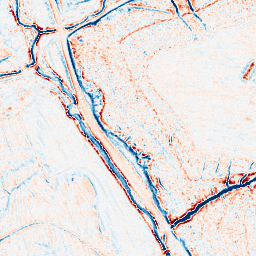
Category: edge_preserving
Decomposition family: anisotropic_diffusion
Decomposition parameters: iterations: 10
kappa: 50
gamma: 0.15
Upsampling method: sinc_hamming
Upsampling parameters: scale: 2
kernel_size: 4
Upsampling scale: 2